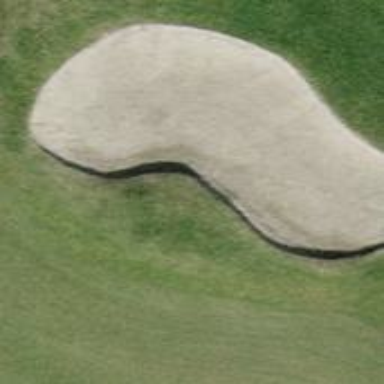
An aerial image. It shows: Sandy area is golf bunker.